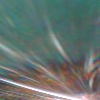
Label: sunburn